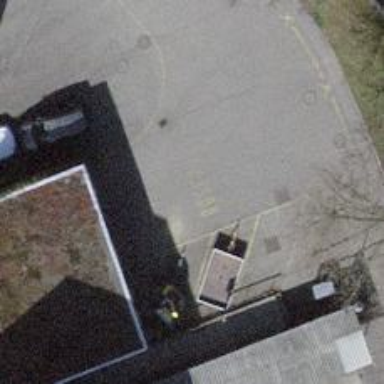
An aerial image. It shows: Industrial garage building.